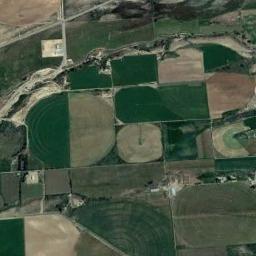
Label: circular_farmland